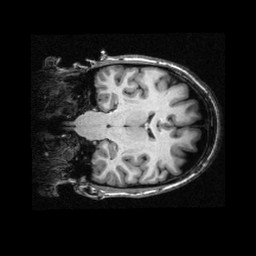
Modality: T1w
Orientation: coronal
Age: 35
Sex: female